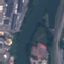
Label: River